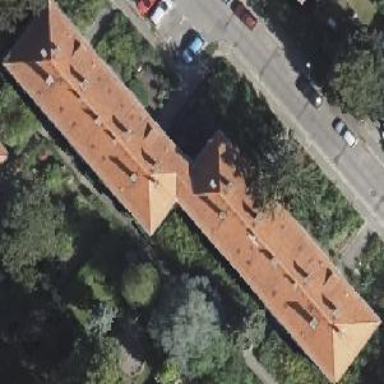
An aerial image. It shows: Hipped-roof building with apartments.